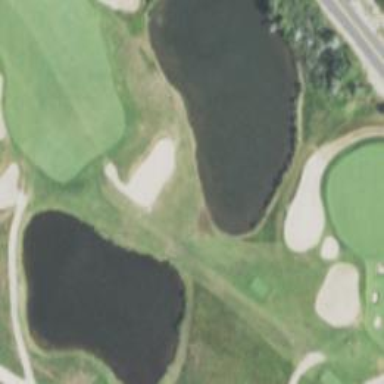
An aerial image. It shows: Water hazard in golf course. The hazard is natural water feature.